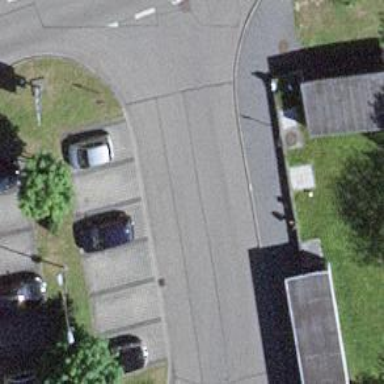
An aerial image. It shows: Bus stop equipped with public transport stop position.